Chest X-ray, AP view. Patient: 58 years old, sex M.
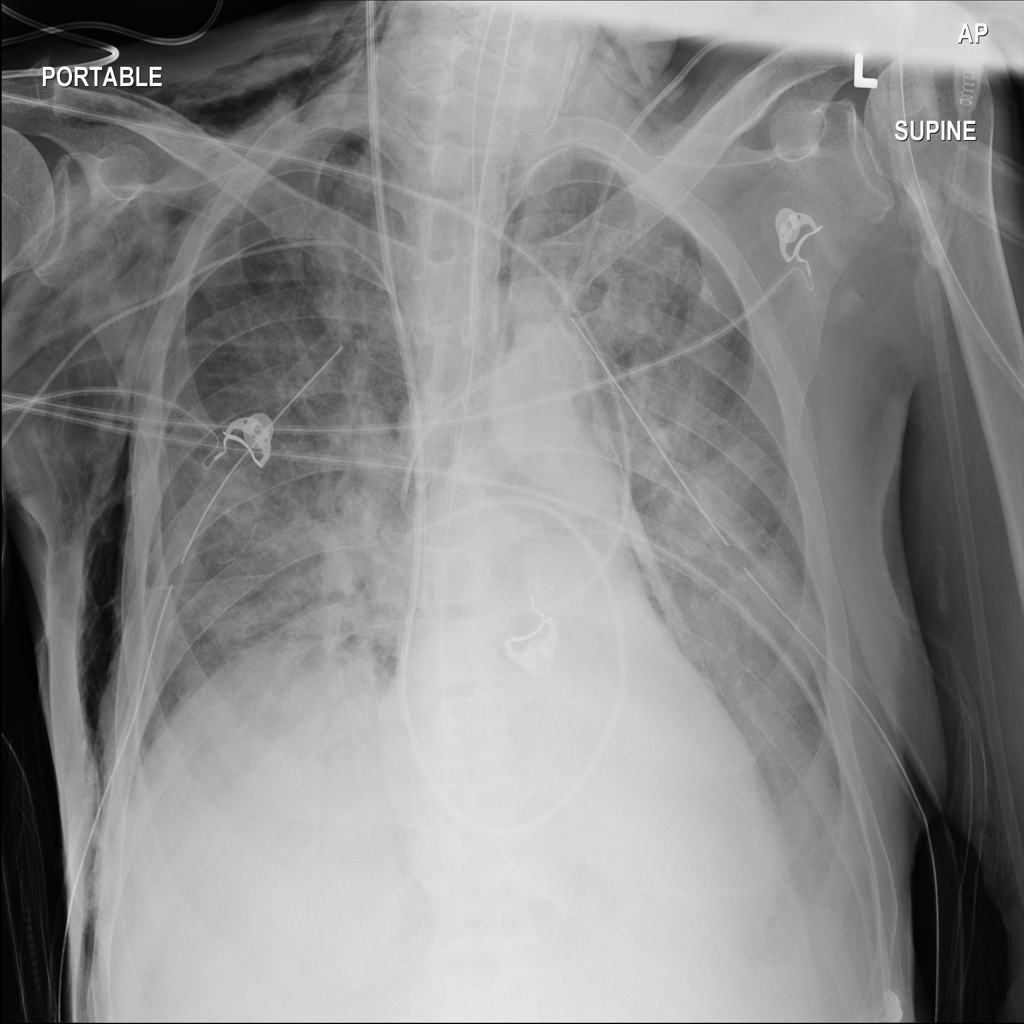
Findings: No Finding